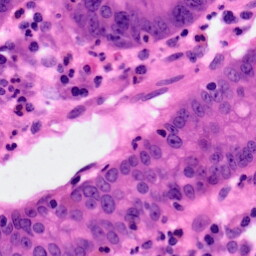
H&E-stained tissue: Pancreatic